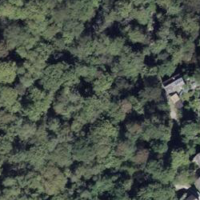
EUNIS habitat code: 41
Species observed at this site:
Bufo bufo